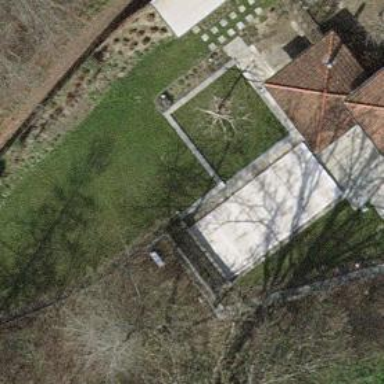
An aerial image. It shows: Garden that is leisure land.